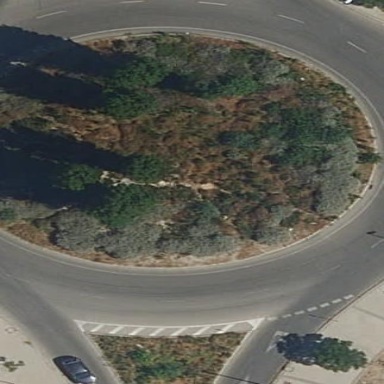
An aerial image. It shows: Residential road with roundabout.